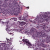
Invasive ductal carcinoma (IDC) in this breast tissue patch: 1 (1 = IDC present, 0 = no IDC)